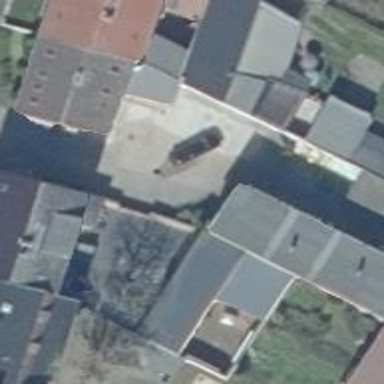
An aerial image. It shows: Garden center shop.